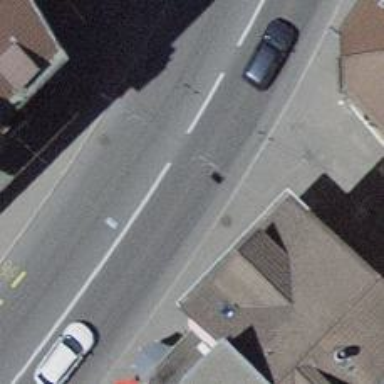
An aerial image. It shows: Primary highway with asphalt surface. It has separate cycle lane and sidewalk. Trolley wires are present along the road.